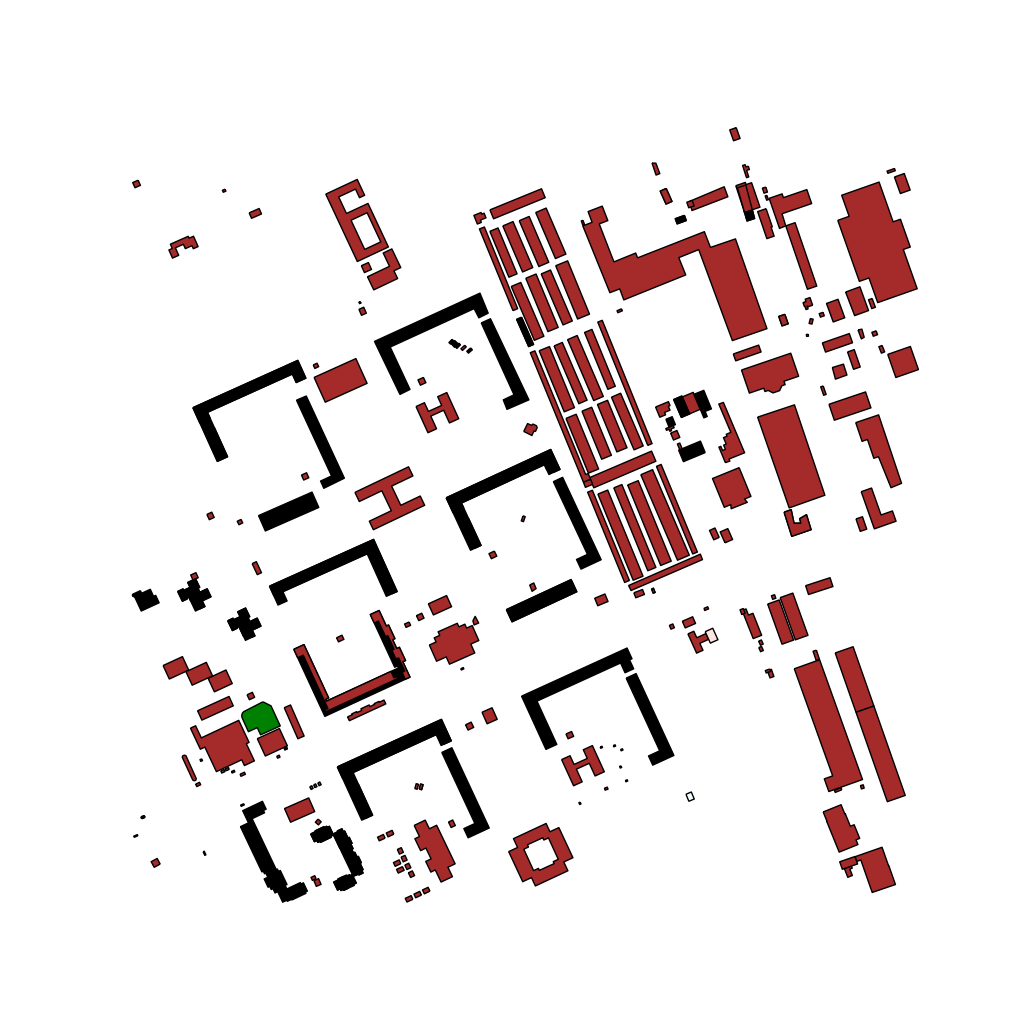
Tags: overhead vector_map, business, industrial, recreation, residential, modern, soviet, high_rise, individual_rise, low_rise, density_1, Building, Facility, Gas, Grocery, Park, 1.0 km²